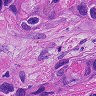
Metastatic tissue present: yes